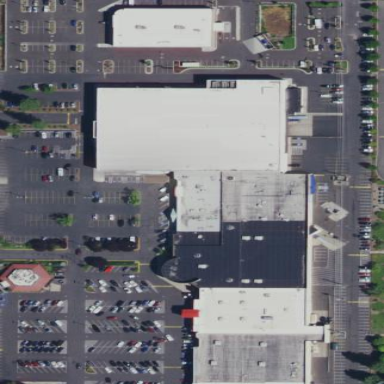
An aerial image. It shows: Retail area.